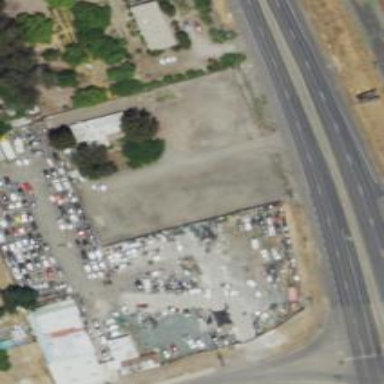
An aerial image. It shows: Scrap yard located in industrial area.